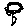
Label: flower